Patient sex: M
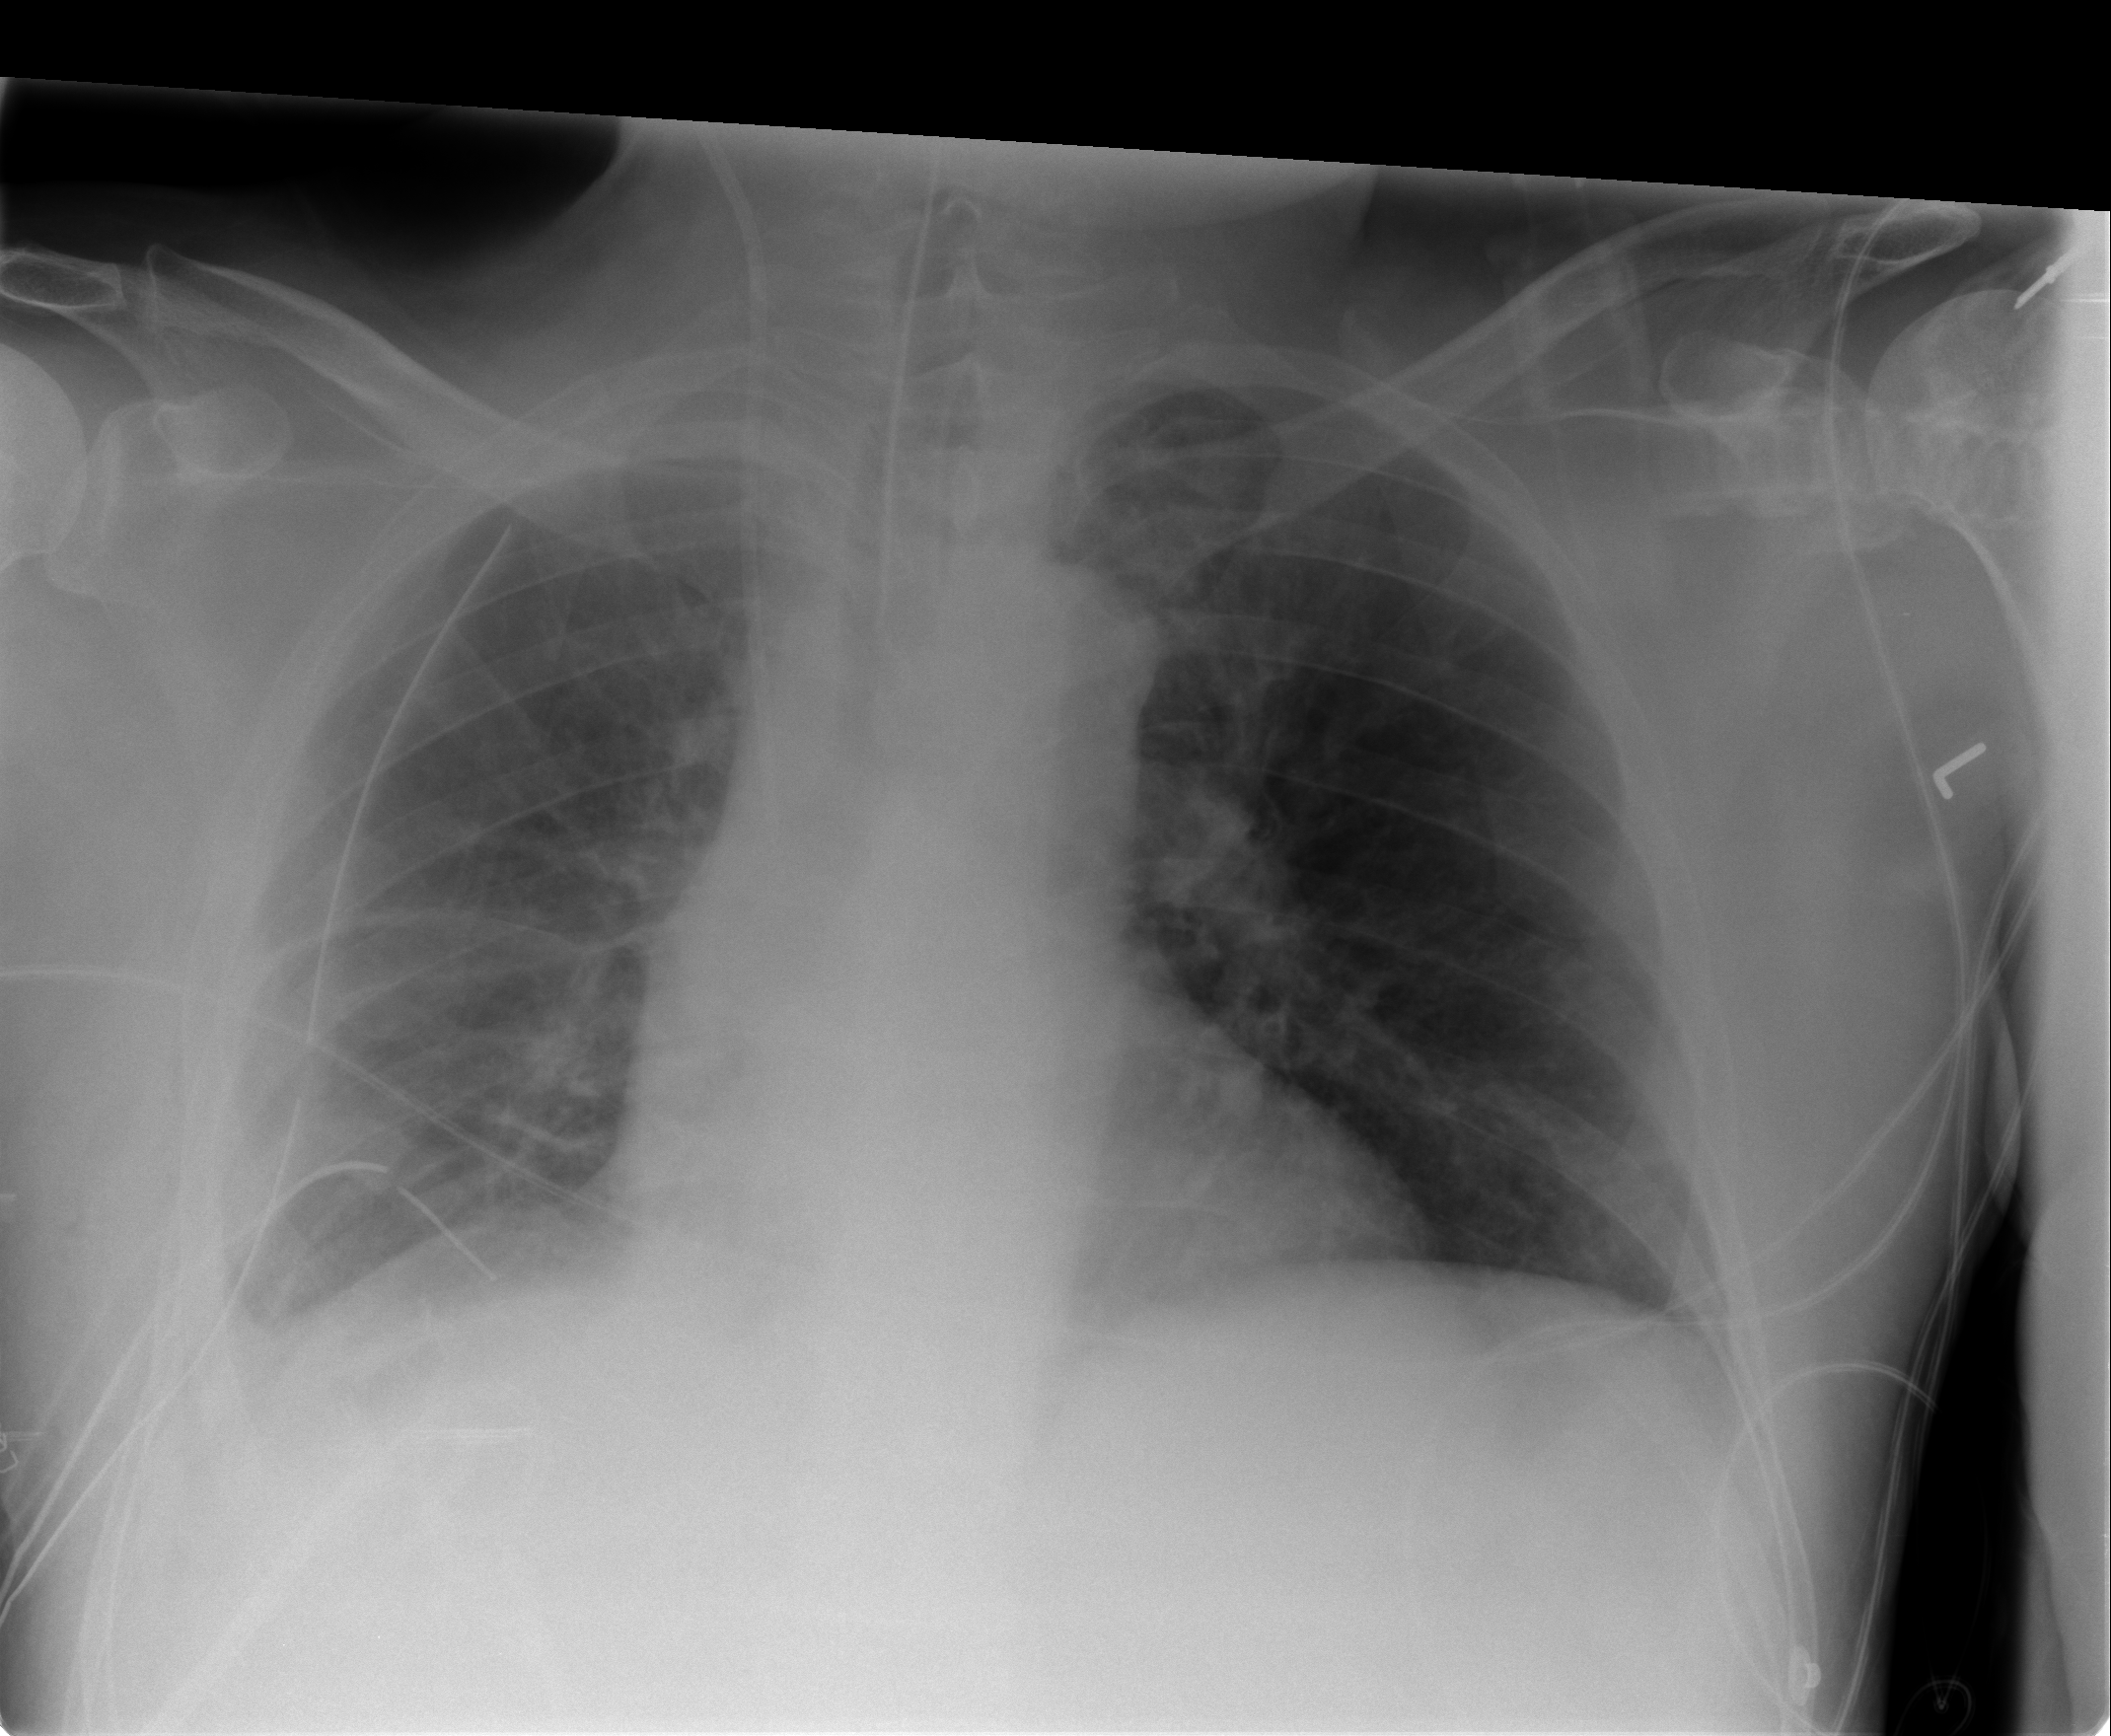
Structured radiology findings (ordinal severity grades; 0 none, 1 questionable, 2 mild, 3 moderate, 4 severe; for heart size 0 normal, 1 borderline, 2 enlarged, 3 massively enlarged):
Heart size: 0
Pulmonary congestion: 2
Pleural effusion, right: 2
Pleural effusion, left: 0
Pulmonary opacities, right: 0
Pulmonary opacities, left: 0
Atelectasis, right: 2
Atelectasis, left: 0